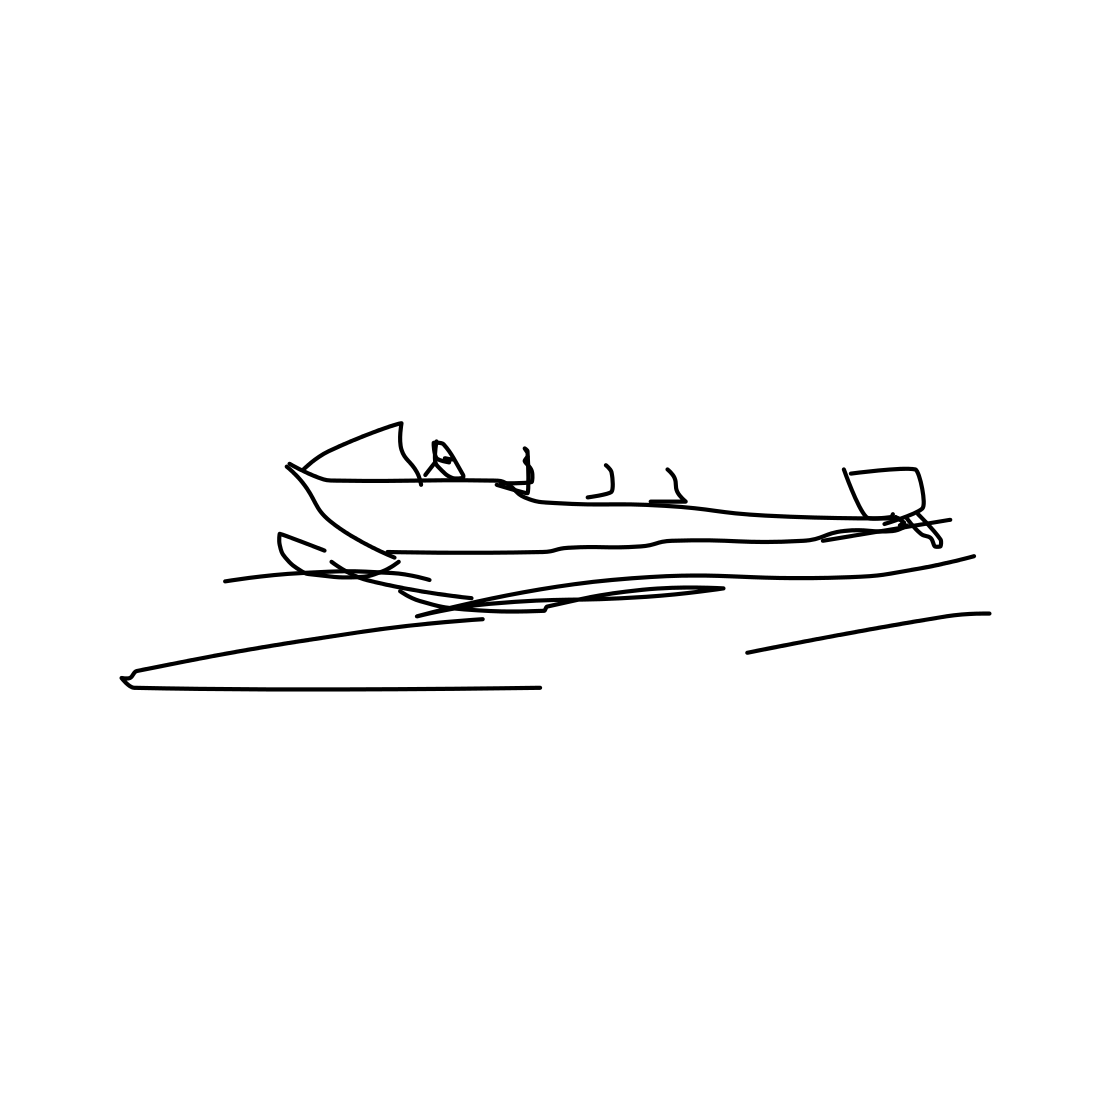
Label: speed-boat